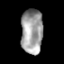
Tissue: skin
Cell type: Epithelial cells
Senescence score: 0.2772
Nuclear area (px): 956
Mean DAPI intensity: 159.014